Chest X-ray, PA view. Patient: 39 years old, sex M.
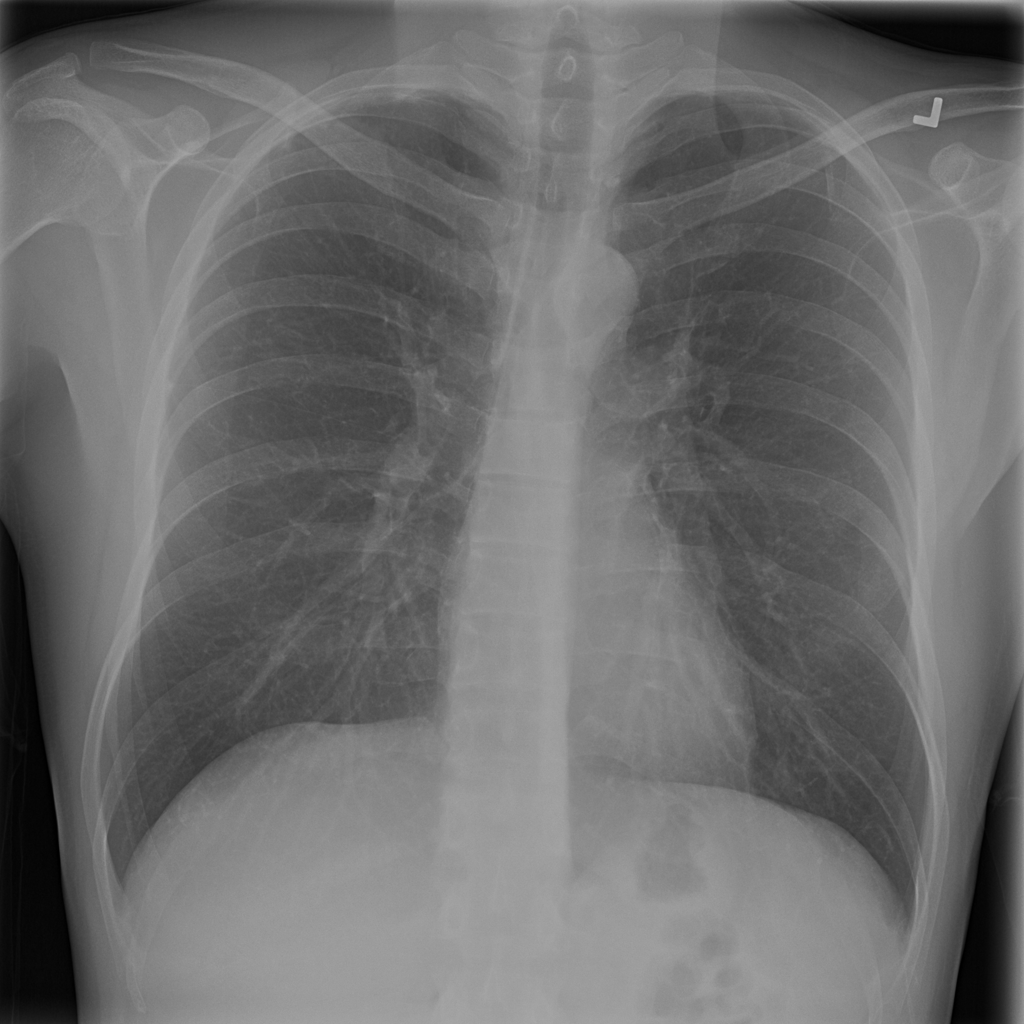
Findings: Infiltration